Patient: sex F, age 39
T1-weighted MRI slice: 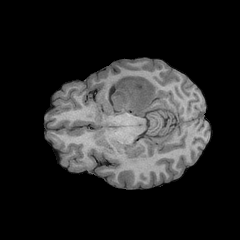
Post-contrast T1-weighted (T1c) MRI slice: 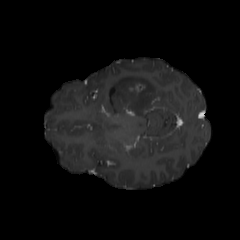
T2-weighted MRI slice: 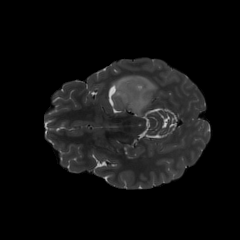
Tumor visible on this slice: yes
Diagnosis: Astrocytoma, IDH-mutant
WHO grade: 4